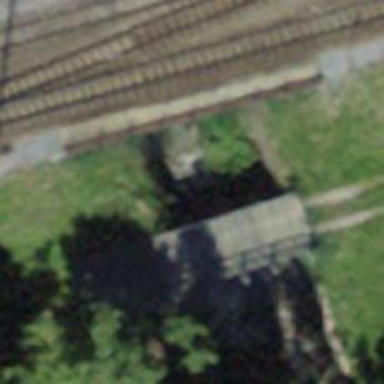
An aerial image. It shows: Tunnel.